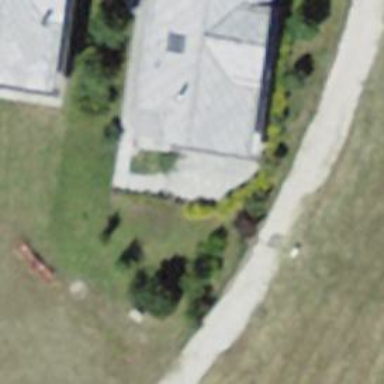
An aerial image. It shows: Simple house.